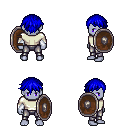
a pixel art fantasy rpg character, male body template, dark elf, purple skin, white long-sleeve shirt, metal pants, blue short bangs hairstyle, white cloth bracers, shield, four views (front, back, left, right), 2x2 character sprite sheet, small pixel art, hard edges, no anti-aliasing